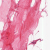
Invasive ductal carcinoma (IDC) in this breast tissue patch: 0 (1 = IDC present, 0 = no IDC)